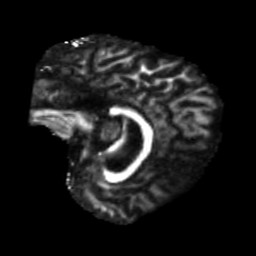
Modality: FA
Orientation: sagittal
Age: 58
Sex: female
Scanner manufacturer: siemens
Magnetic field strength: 3 T
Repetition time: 5.47 s
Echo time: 0.0854 s